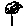
Label: flower